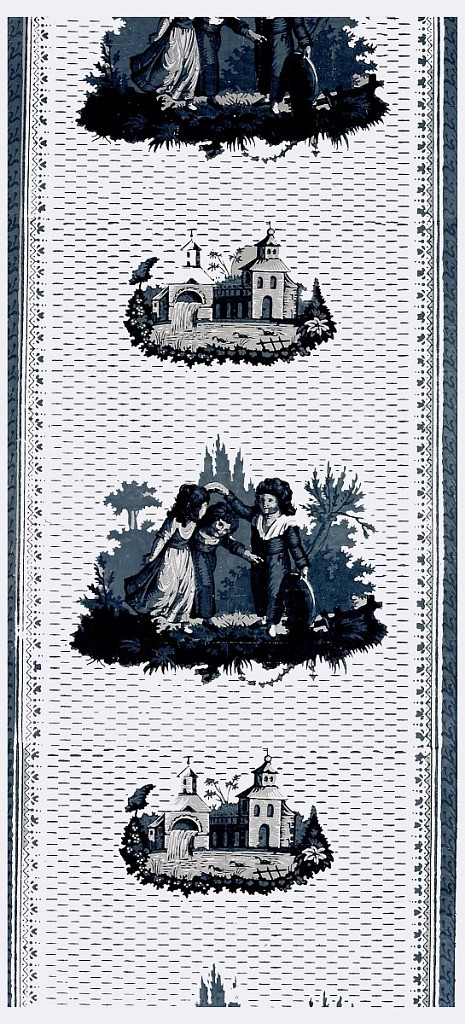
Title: ''The Hingham''
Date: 1810–30
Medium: Block printed on handmade paper
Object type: Sidewall
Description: Alternating vignettes, children playing and a village scene, between vertical decorative borders, all in blues and white against a light blue background.